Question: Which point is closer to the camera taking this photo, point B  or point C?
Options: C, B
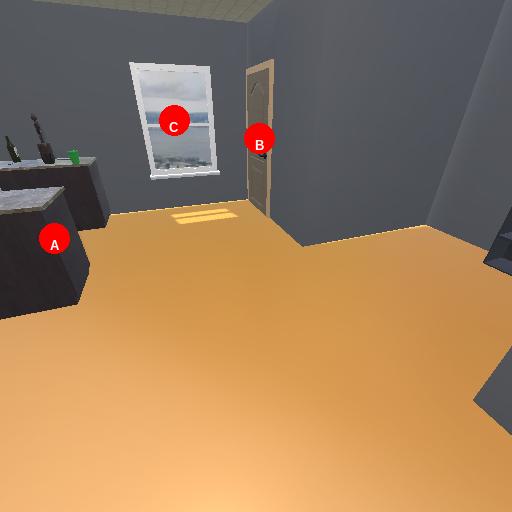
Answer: C